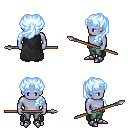
a pixel art fantasy rpg character, male body template, dark elf, purple skin, black cape, teal pants, white cyan princess hairstyle, metal boots, spear, four views (front, back, left, right), 2x2 character sprite sheet, small pixel art, hard edges, no anti-aliasing